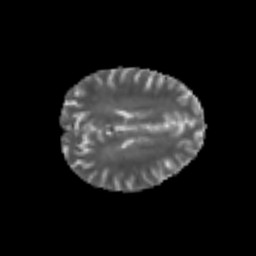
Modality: T2w
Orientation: axial
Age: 25
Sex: male
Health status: healthy